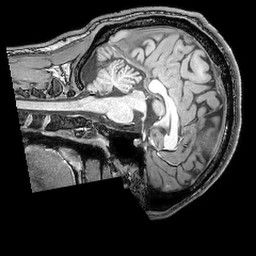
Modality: T1w
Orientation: sagittal
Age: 28
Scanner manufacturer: philips
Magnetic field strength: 3 T
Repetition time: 0.007 s
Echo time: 0.003501 s